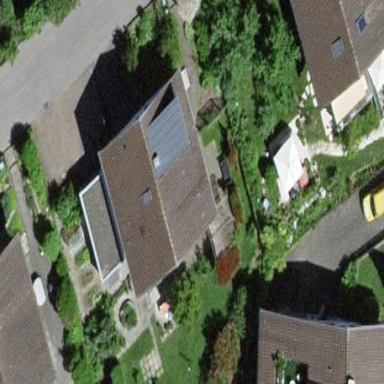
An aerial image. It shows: Residential building.